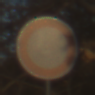
Verkehrszeichen: VerbotFahrzeugeAllerArt
Umgebung: Outdoor, Nature
Tageszeit: SunriseSunset
Wetter: Clear
Licht: Natural
Jahreszeit: Autumn
Kontrast: HighContrast